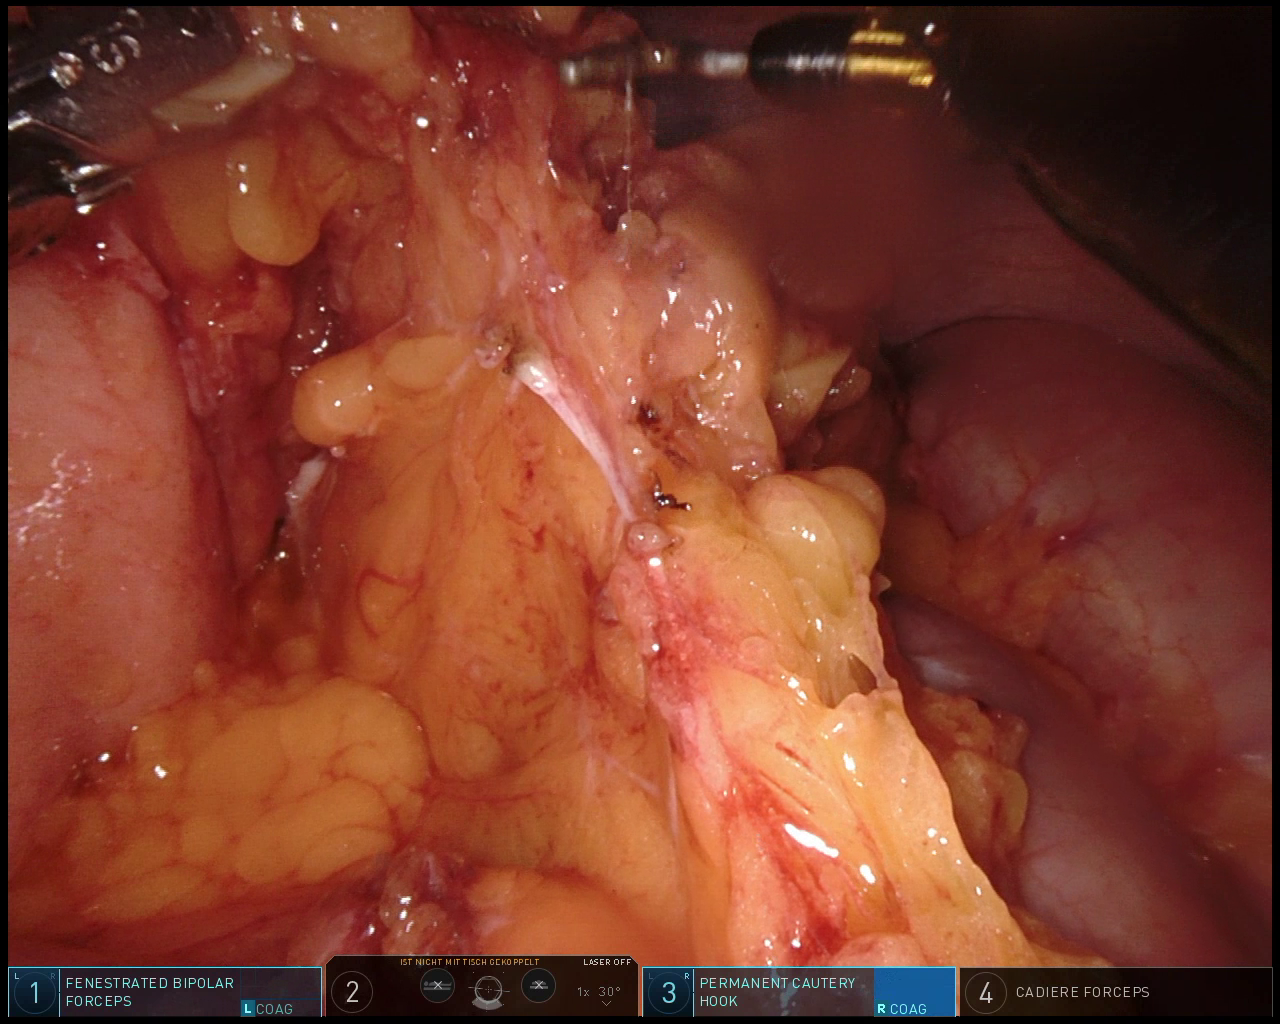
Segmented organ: stomach
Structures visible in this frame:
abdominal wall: yes
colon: yes
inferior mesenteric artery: no
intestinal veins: no
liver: no
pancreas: no
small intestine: no
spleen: no
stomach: yes
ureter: no
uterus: no
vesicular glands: no